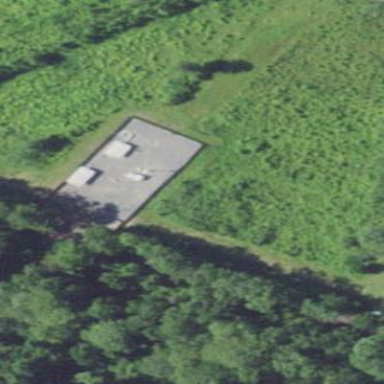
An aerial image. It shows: Fenced substation used for measurement purposes.